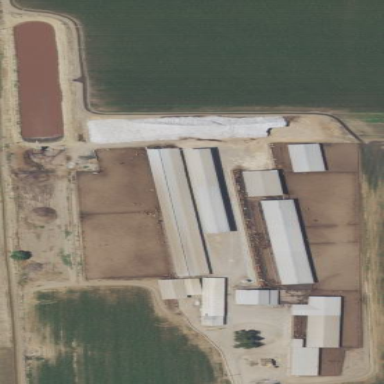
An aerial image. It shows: Farmyard area.